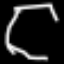
Label: octagon